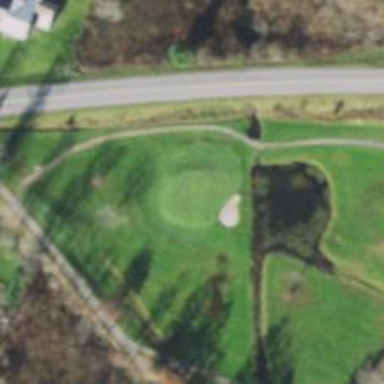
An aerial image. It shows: View of golf hole.